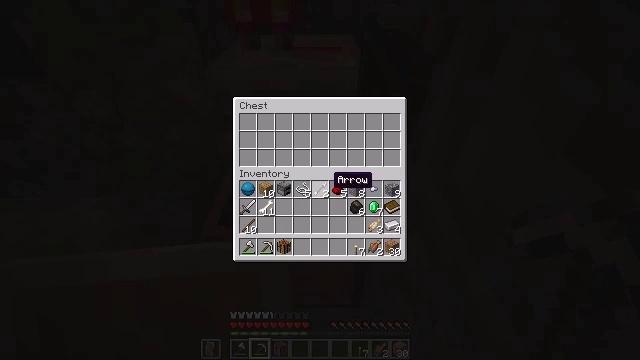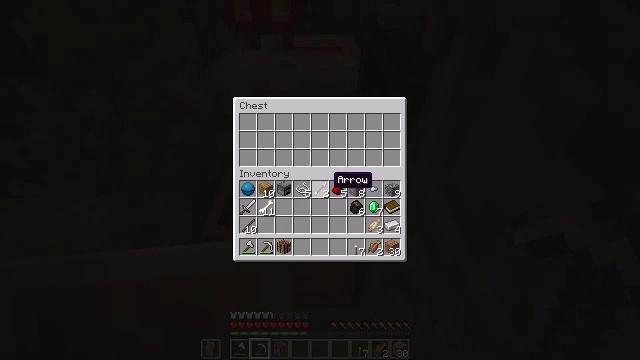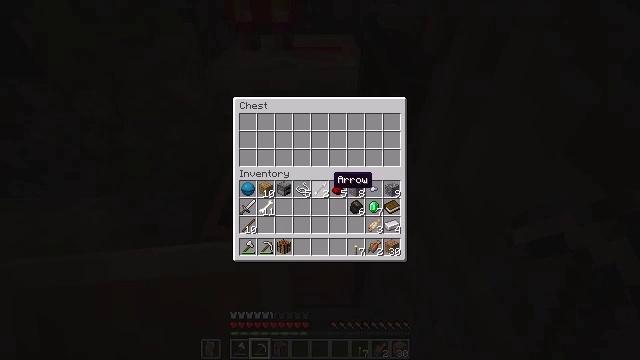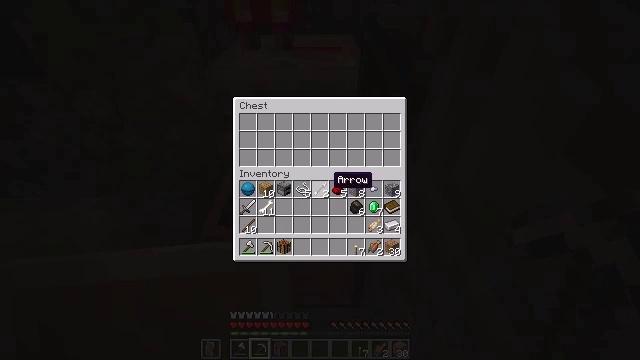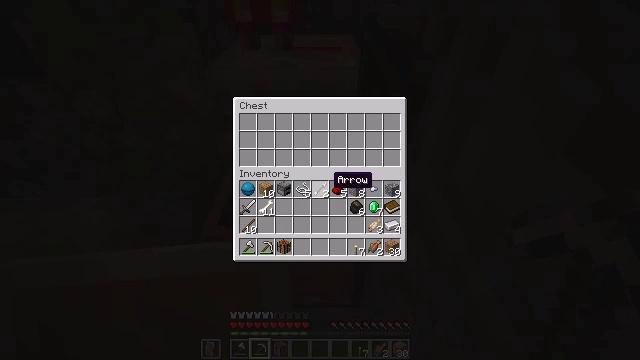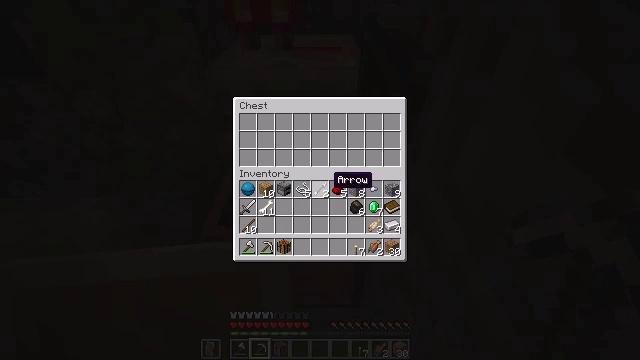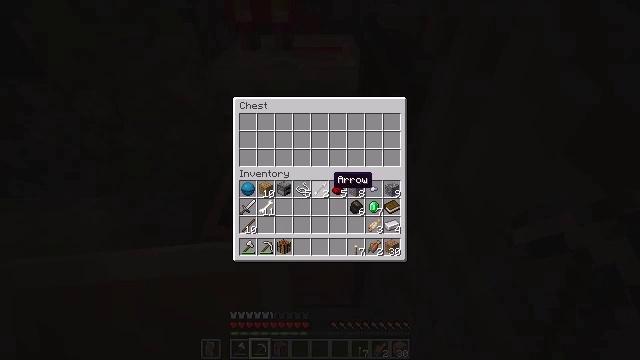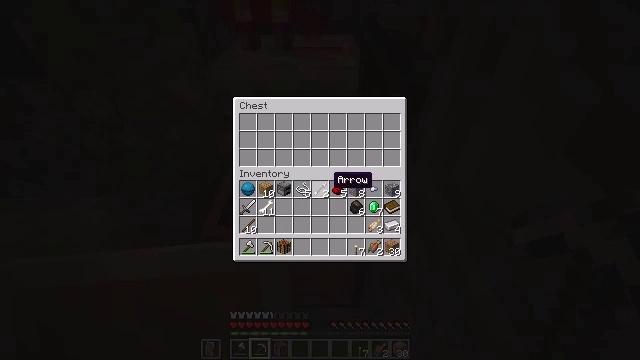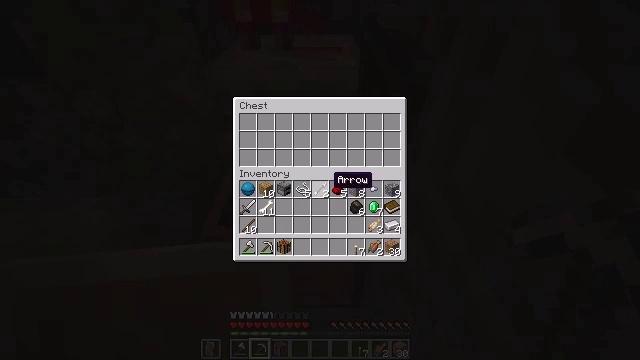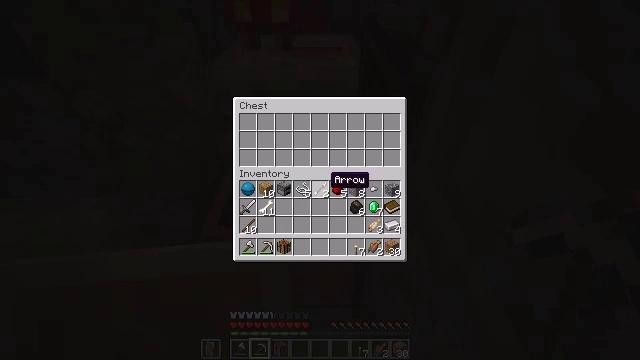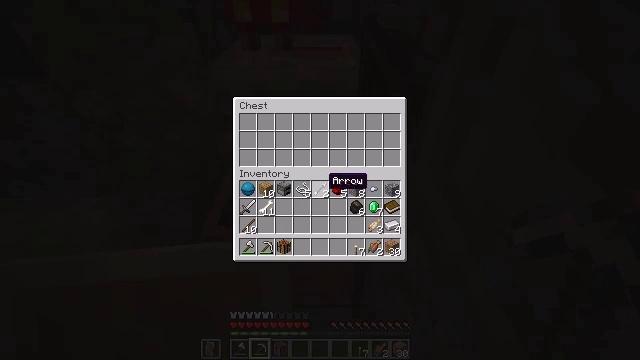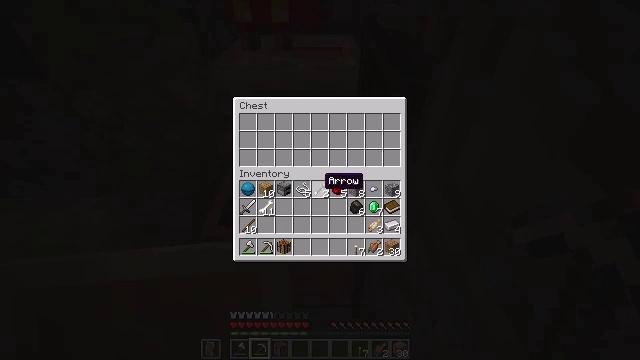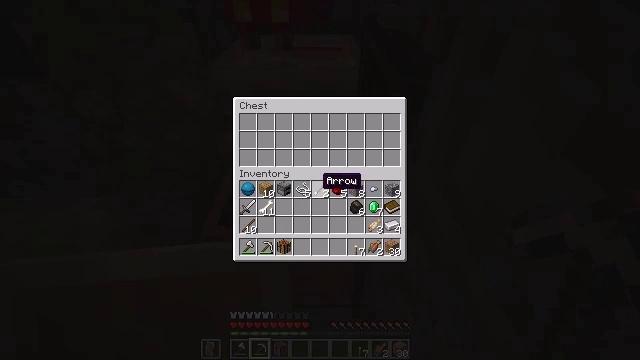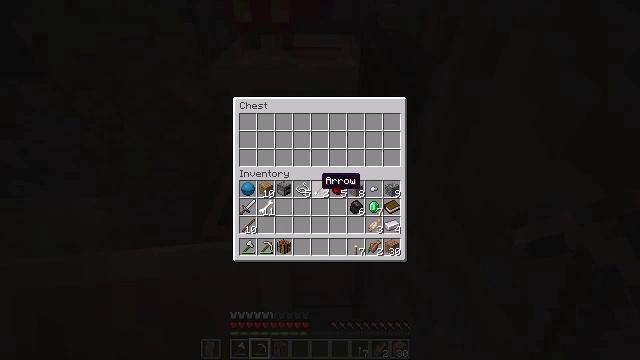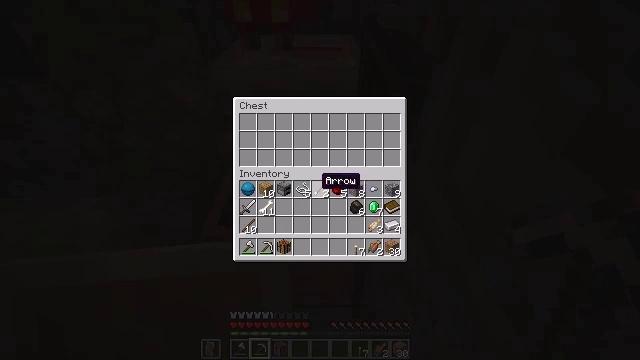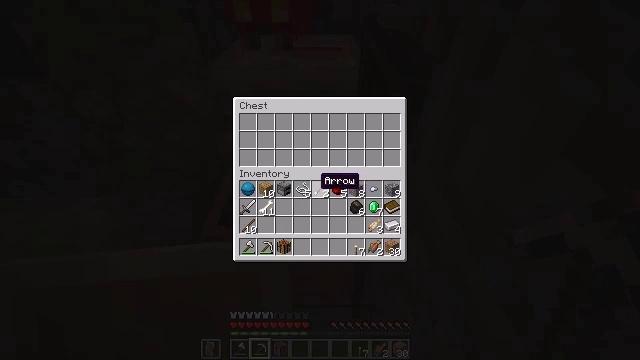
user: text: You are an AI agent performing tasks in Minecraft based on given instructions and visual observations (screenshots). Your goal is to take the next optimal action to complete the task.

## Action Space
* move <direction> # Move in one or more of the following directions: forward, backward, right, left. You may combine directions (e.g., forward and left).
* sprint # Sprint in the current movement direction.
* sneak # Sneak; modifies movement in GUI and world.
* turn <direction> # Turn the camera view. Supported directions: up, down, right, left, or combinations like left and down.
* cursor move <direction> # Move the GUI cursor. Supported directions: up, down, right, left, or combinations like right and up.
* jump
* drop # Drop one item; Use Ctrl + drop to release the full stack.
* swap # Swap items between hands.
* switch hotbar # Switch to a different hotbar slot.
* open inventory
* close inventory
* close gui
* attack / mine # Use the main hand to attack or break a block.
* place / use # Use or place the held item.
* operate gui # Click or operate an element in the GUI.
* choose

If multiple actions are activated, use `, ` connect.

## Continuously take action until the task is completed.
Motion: motion action
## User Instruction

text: Break the vines.
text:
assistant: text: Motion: sneak
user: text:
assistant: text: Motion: sneak
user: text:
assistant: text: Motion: sneak
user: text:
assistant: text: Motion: sneak
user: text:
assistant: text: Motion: sneak
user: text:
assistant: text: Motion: sneak
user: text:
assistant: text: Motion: sneak
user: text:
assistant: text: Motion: sneak
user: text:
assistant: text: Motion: sneak
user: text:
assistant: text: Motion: sneak
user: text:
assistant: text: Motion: sneak
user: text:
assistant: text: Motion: sneak
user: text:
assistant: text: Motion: sneak
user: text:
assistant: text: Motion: sneak
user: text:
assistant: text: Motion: sneak
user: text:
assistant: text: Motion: sneak
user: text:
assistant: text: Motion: sneak
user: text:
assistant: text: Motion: sneak
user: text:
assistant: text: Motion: sneak
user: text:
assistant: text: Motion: sneak
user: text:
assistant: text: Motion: sneak
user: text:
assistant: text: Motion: sneak
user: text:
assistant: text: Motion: sneak
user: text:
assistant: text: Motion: sneak
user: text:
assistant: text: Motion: sneak
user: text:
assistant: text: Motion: sneak
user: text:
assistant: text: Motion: sneak
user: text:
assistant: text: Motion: sneak
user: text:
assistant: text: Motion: sneak
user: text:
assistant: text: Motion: sneak